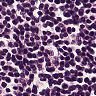
Metastatic tissue present: no